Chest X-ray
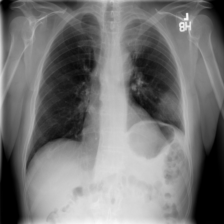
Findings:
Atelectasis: negative
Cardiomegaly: negative
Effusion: negative
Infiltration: negative
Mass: positive
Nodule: negative
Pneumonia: negative
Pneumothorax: negative
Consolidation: negative
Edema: negative
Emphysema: negative
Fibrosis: negative
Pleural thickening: negative
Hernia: negative